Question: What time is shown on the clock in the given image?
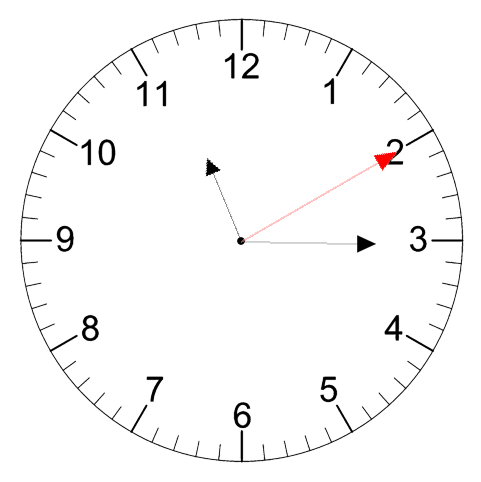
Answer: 11:15:10